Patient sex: M
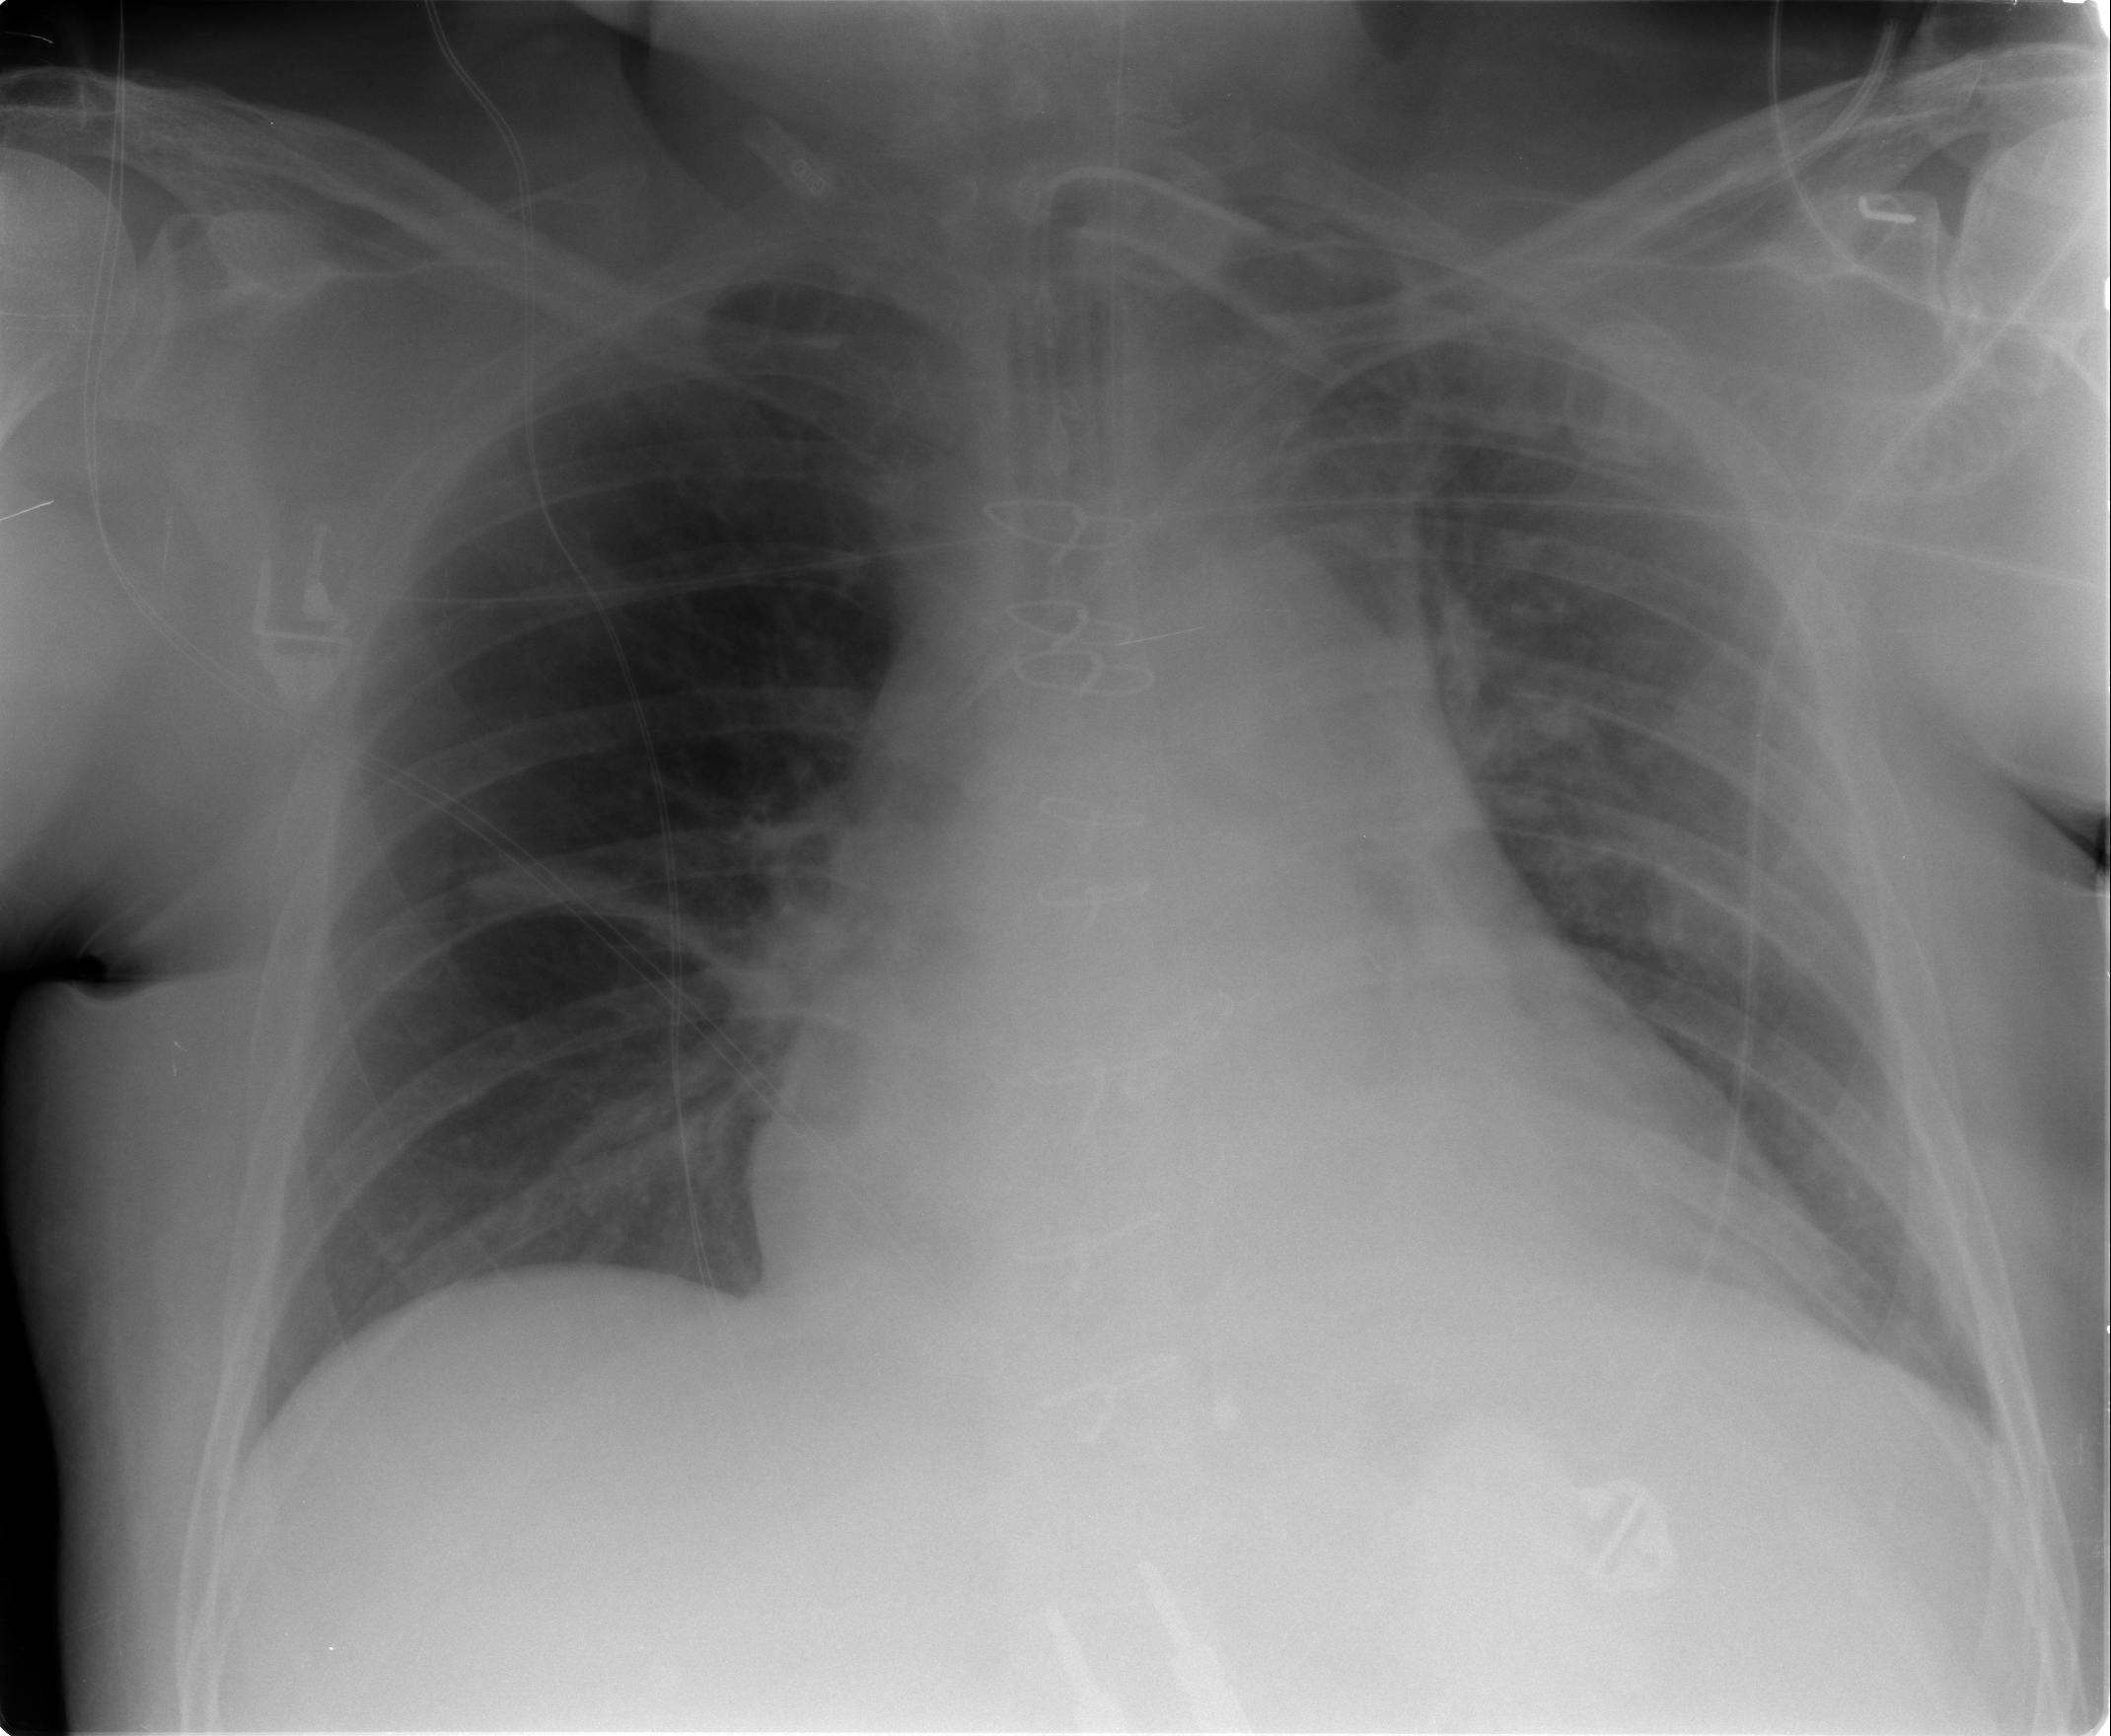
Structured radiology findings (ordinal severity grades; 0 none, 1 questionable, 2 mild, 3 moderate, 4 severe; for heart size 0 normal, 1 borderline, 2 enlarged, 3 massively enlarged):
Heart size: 2
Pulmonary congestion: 2
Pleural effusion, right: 0
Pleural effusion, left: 2
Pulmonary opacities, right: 0
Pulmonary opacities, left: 3
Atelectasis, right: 2
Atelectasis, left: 2